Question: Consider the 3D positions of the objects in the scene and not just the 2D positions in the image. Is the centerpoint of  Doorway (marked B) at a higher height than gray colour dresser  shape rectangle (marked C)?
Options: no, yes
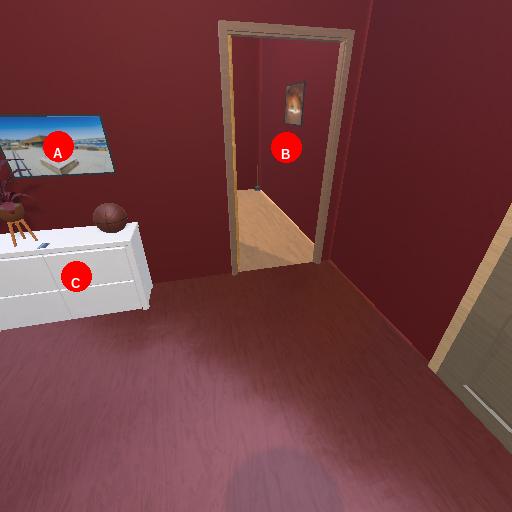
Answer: no